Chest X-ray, PA view. Patient: 60 years old, sex M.
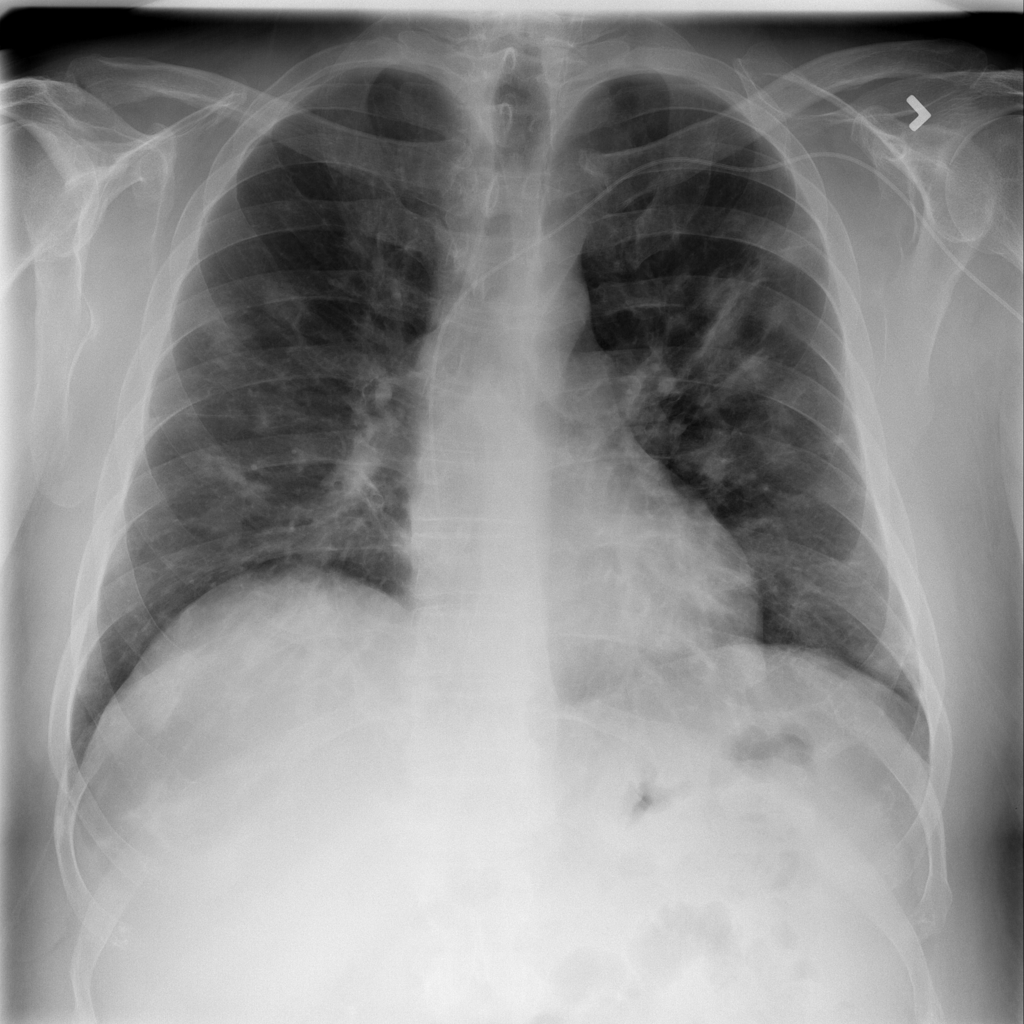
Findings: No Finding